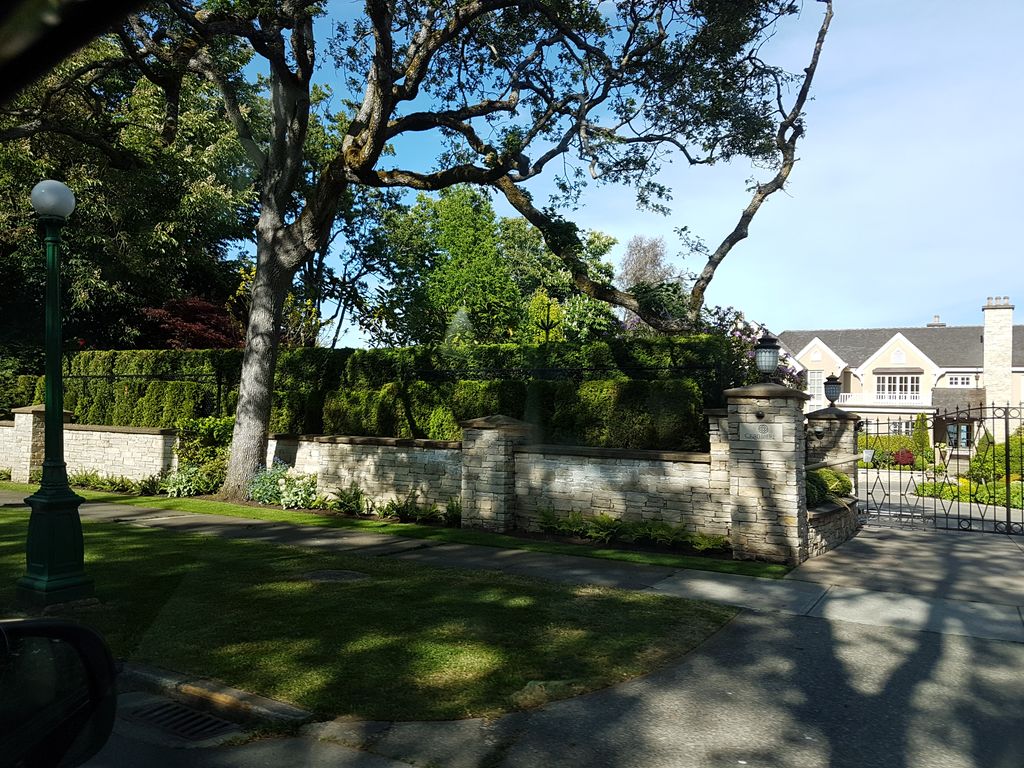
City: victoria